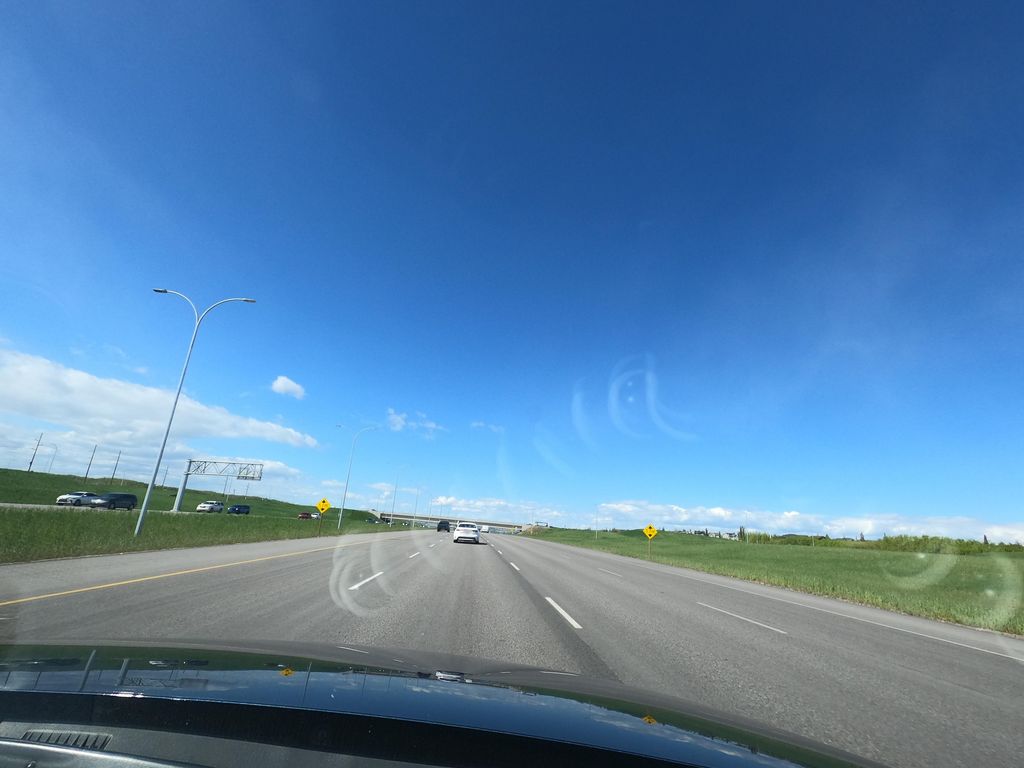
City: calgary